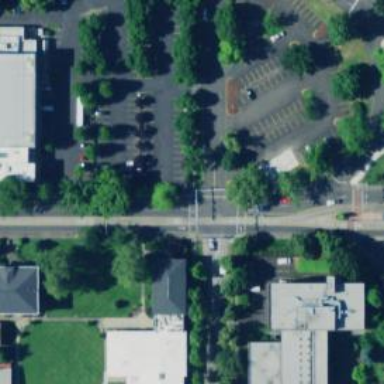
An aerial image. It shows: Solid stop line on the road marking.